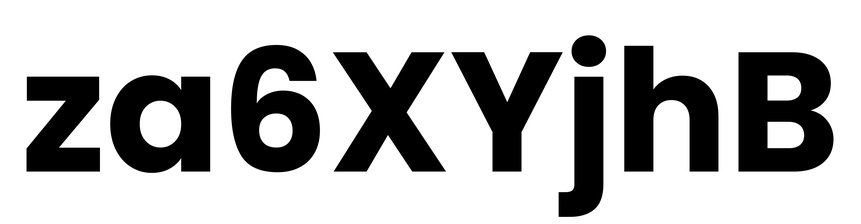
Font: Poppins-Bold